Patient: sex F, age 72
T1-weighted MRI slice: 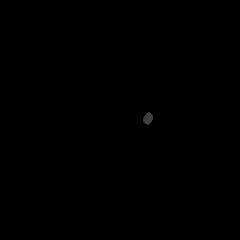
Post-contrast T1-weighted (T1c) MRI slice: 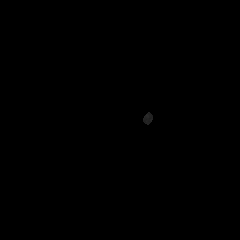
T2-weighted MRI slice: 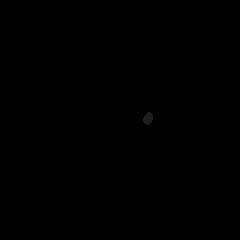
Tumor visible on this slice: no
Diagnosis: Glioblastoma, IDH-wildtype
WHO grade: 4